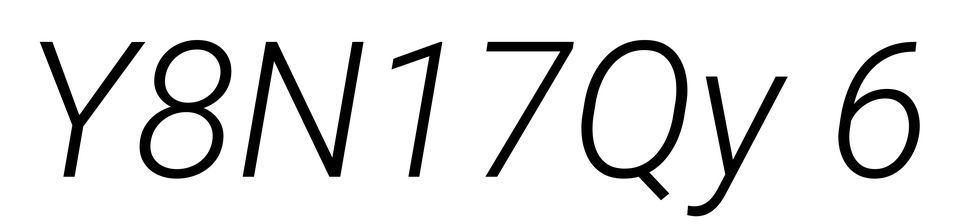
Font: Roboto-Italic_Light_Italic